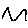
Label: zigzag